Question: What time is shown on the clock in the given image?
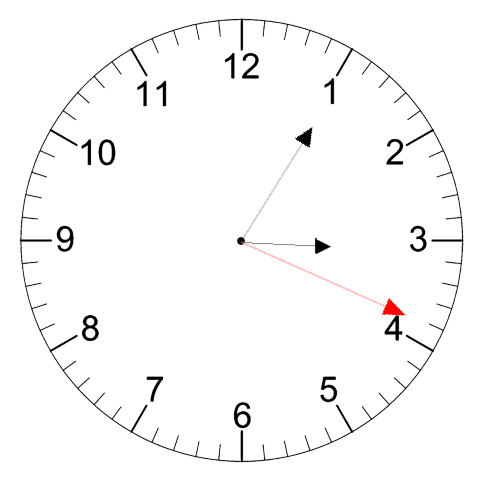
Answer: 03:05:19